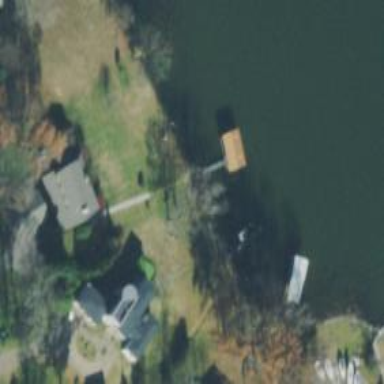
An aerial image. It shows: Dock by the waterway.